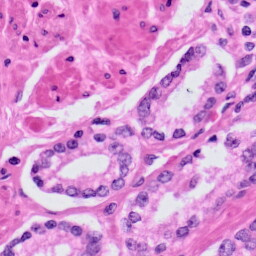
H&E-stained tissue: Prostate